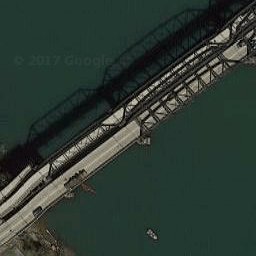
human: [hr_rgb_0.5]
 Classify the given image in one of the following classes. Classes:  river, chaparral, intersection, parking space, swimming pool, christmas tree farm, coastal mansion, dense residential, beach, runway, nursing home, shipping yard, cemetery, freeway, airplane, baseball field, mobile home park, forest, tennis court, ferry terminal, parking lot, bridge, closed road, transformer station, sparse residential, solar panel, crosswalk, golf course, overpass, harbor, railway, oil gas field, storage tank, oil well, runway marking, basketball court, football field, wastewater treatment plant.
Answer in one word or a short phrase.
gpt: bridge